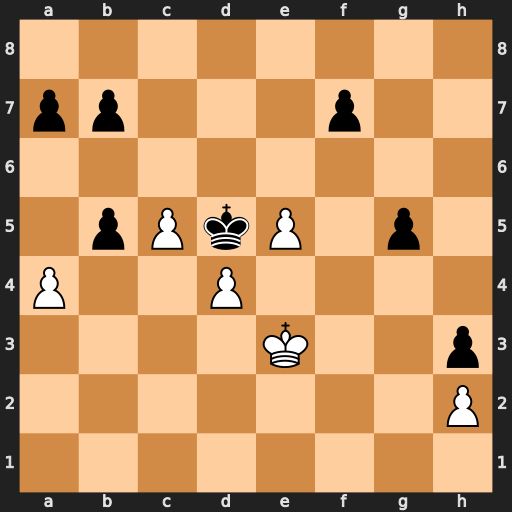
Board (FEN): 8/pp3p2/8/1pPkP1p1/P2P4/4K2p/7P/8
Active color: w
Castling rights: -
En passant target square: -
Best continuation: axb5 Ke6 Ke4